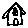
Label: house